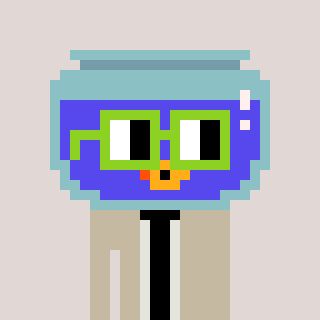
a pixel art character with square light green glasses, a goldfish-shaped head and a bege-colored body on a warm background